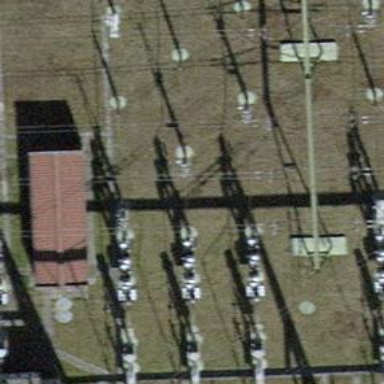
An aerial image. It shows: Bay for power line.